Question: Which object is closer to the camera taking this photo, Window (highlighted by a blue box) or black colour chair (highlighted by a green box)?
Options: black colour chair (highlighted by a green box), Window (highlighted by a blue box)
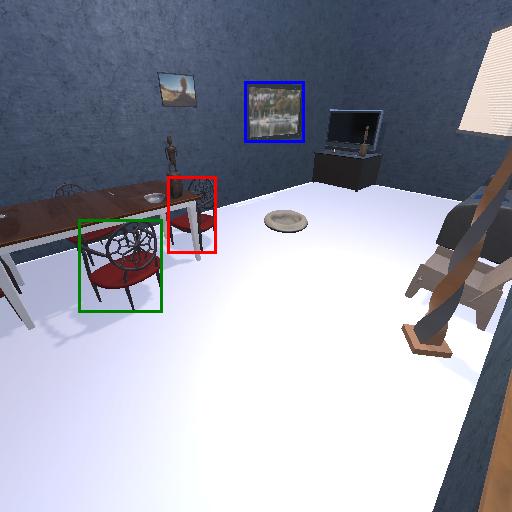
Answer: black colour chair (highlighted by a green box)